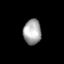
Tissue: prostate
Cell type: T cells
Senescence score: 0.2792
Nuclear area (px): 441
Mean DAPI intensity: 165.587